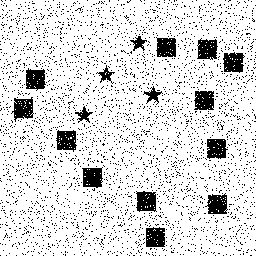
Squares: 12
Triangles: 0
Stars: 4
Total shapes: 16